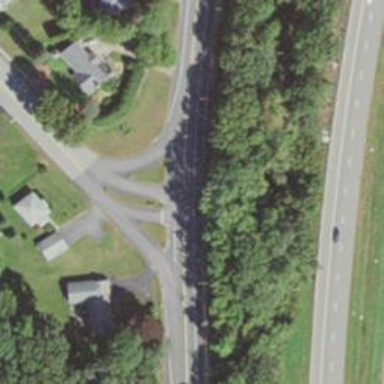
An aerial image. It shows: Secondary link road.